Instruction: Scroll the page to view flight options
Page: flights
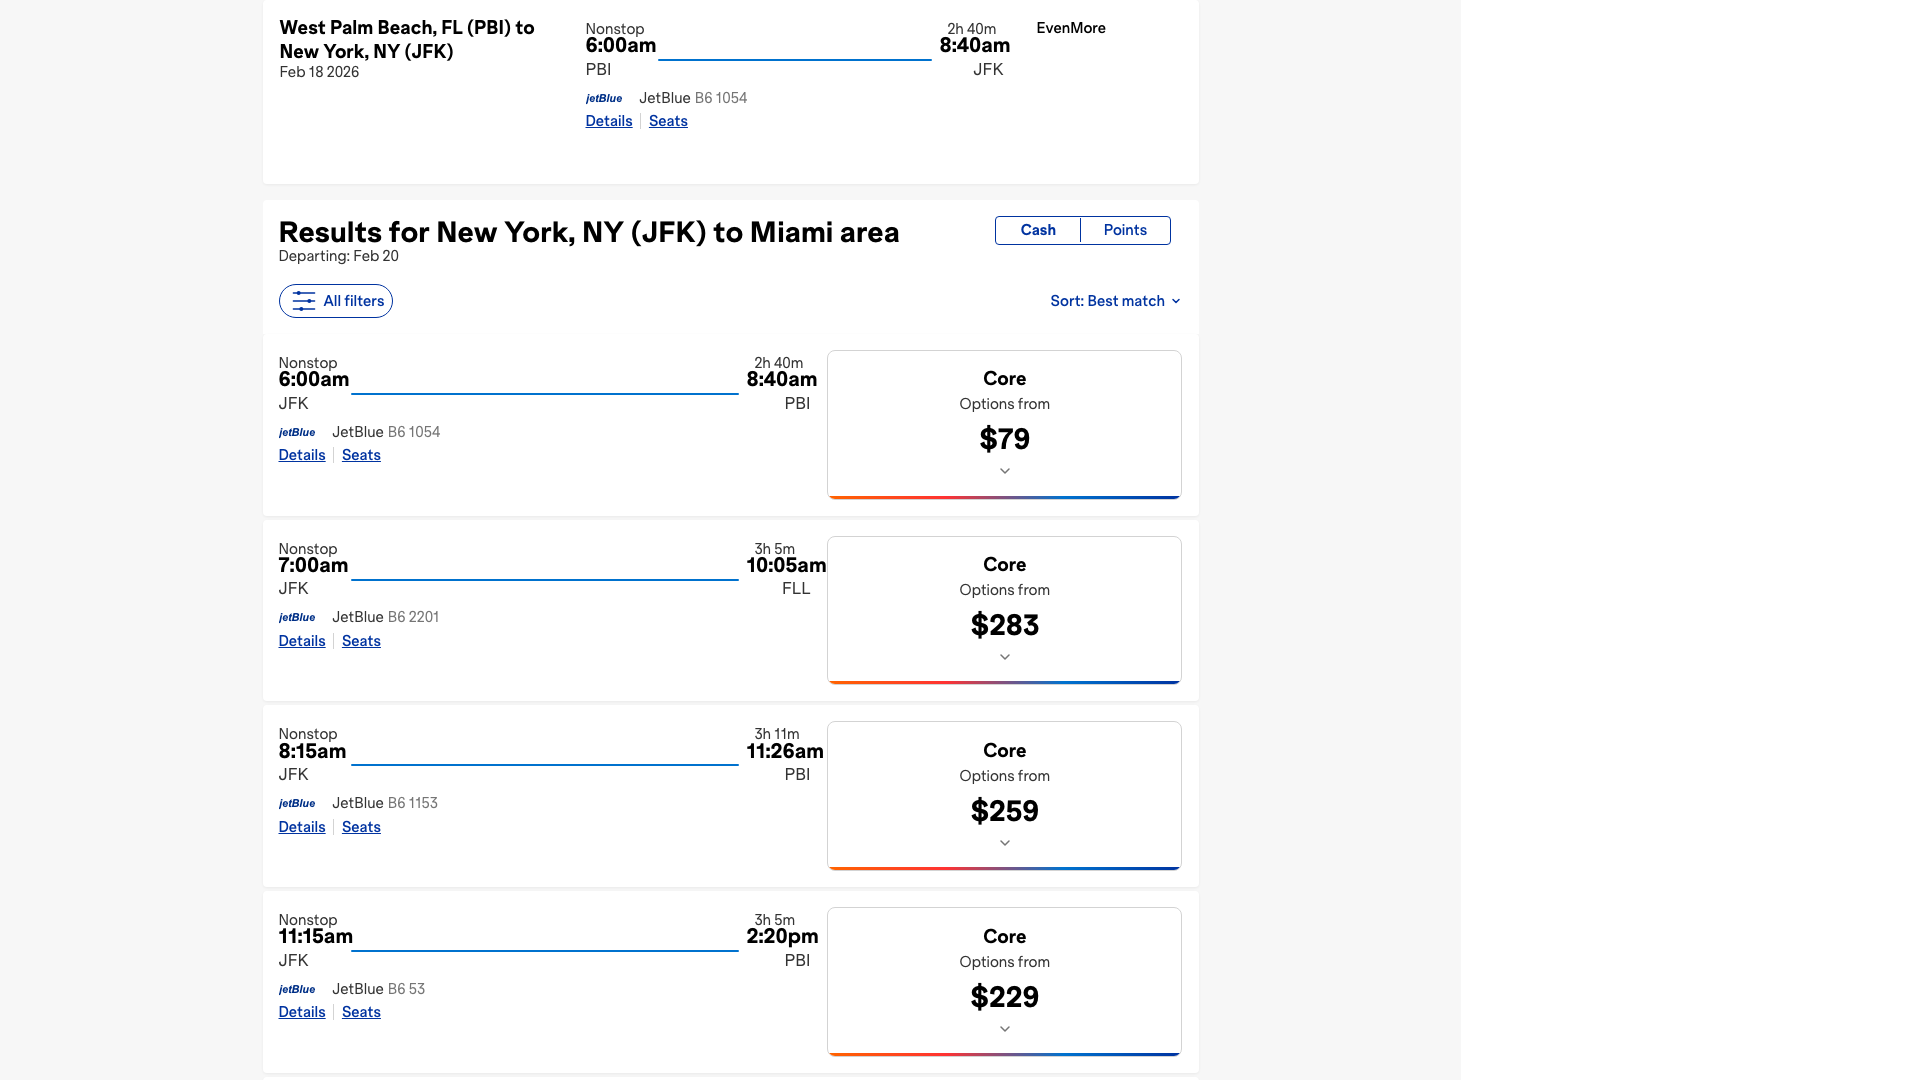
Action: scroll